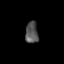
Tissue: lung
Cell type: Epithelial cells
Senescence score: 0.1861
Nuclear area (px): 268
Mean DAPI intensity: 84.769